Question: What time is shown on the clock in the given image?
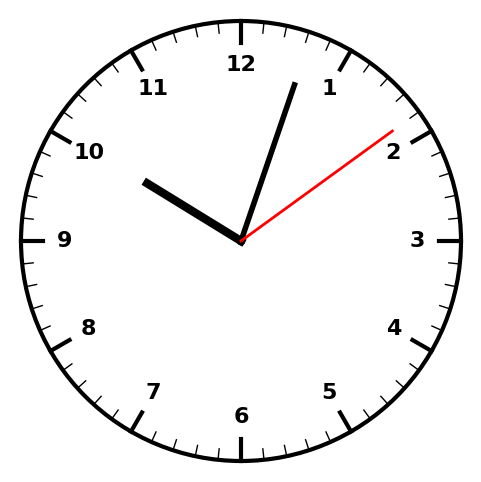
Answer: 10:03:09